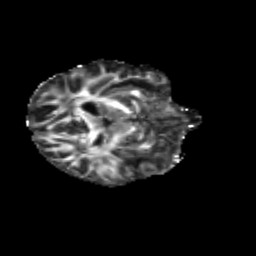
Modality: FA
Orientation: axial
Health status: ill
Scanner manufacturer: siemens
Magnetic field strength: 3 T
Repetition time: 13.7 s
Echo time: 0.098 s